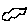
Label: cloud